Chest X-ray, PA view. Patient: 64 years old, sex M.
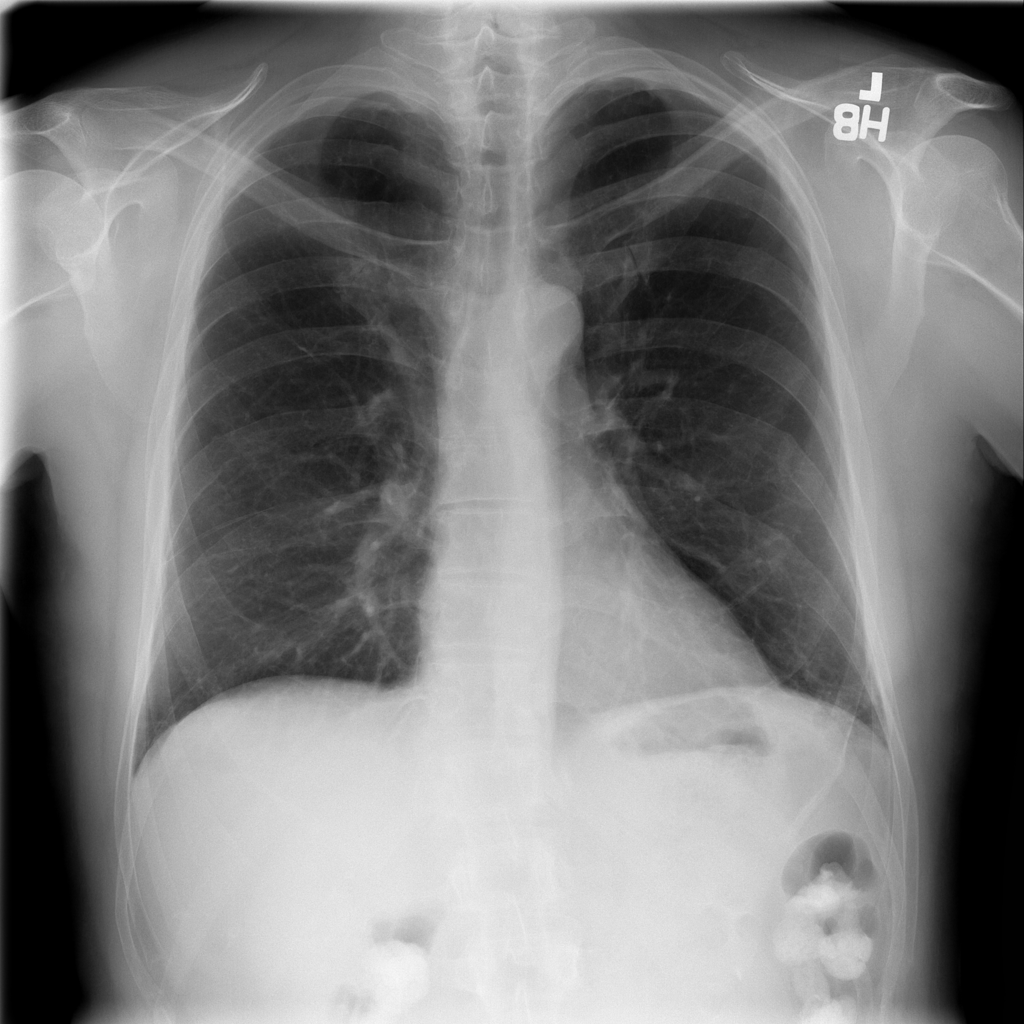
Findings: Fibrosis